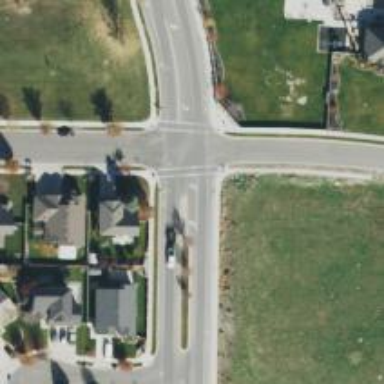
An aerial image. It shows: Uncontrolled road crossing with marked lines.